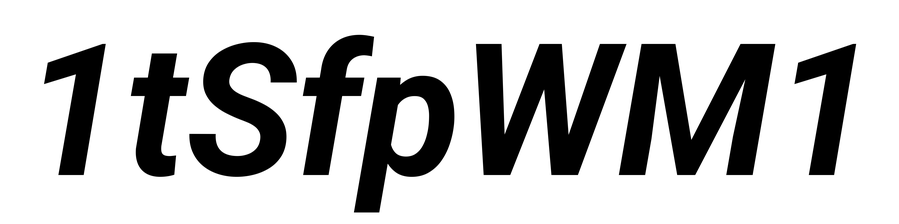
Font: Roboto-Italic_Bold_Italic